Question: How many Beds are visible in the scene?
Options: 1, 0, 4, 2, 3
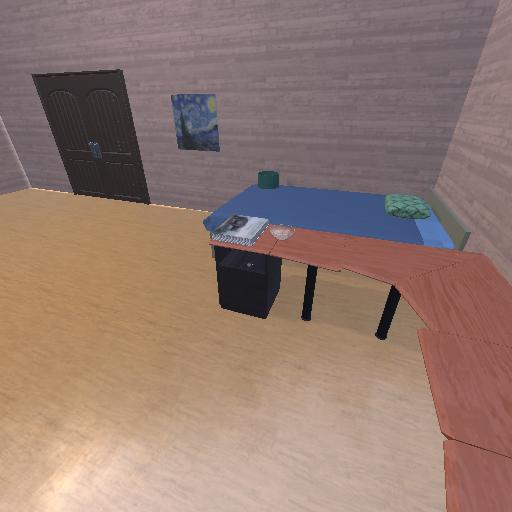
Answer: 1